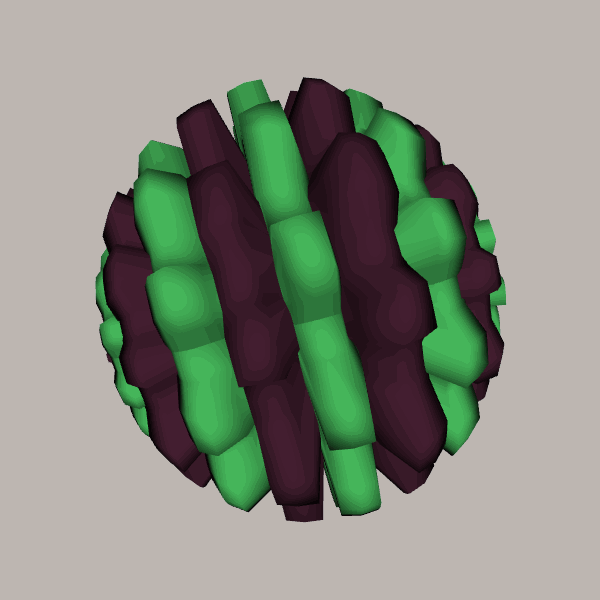
Background: light